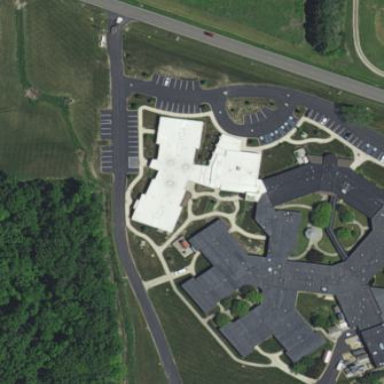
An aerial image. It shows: Nursing home.